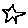
Label: star